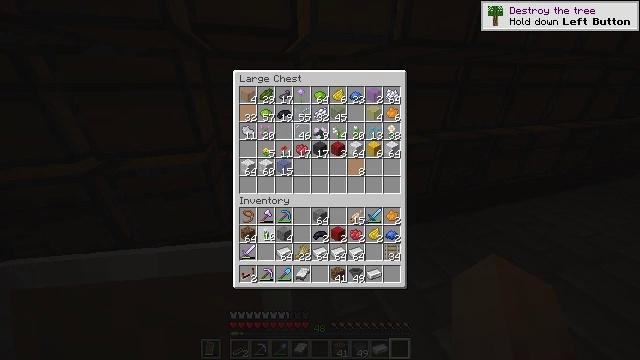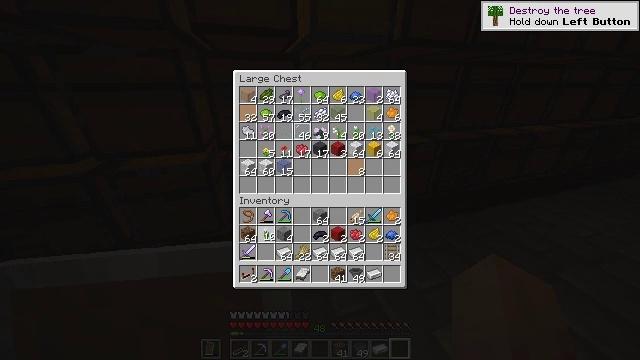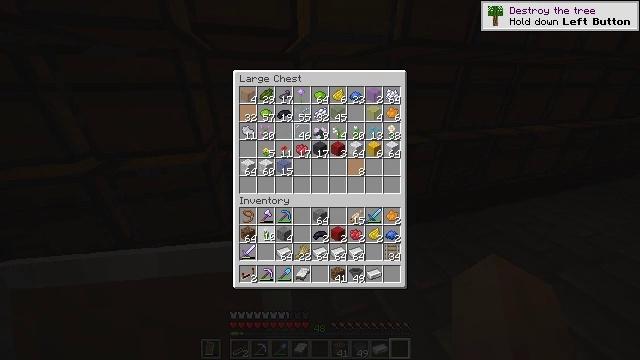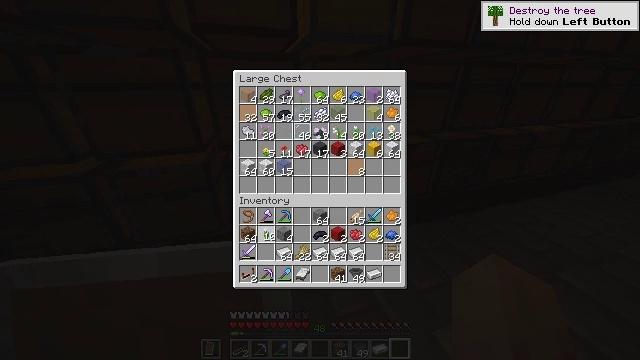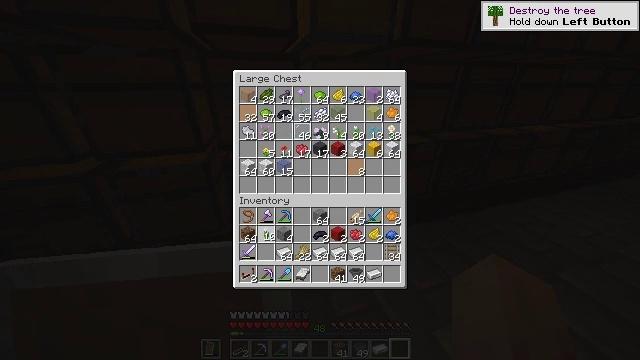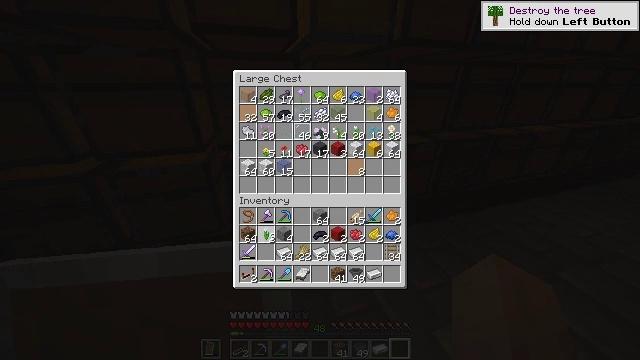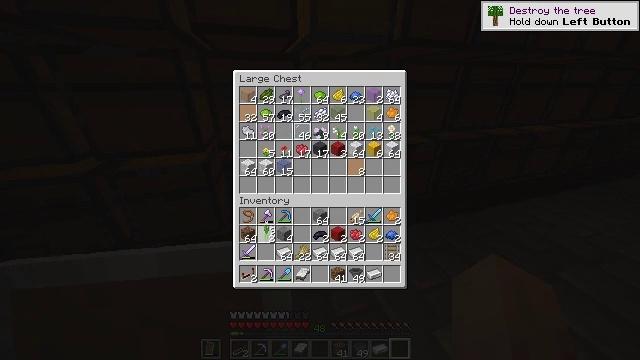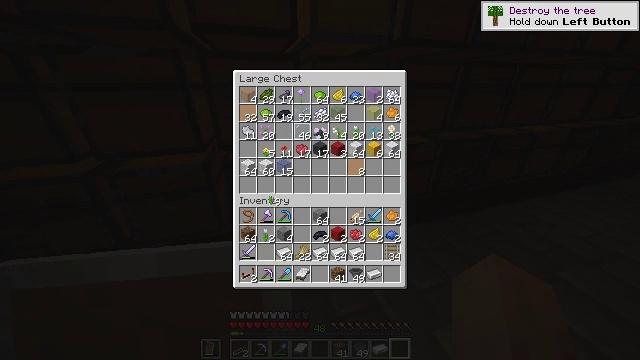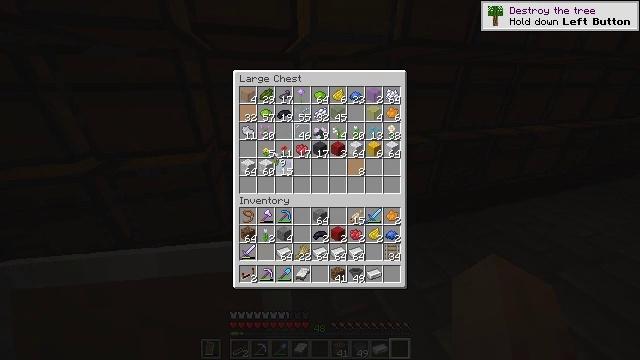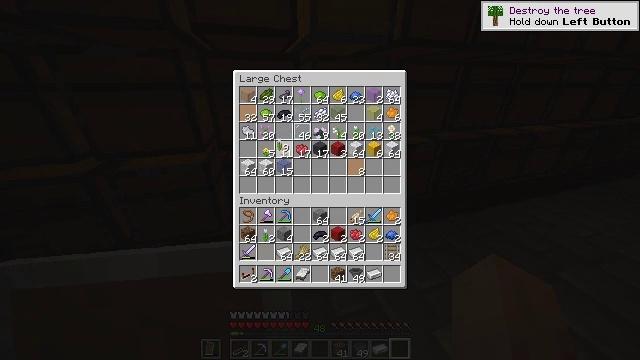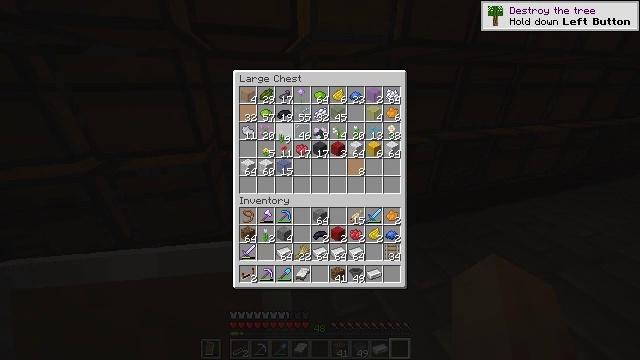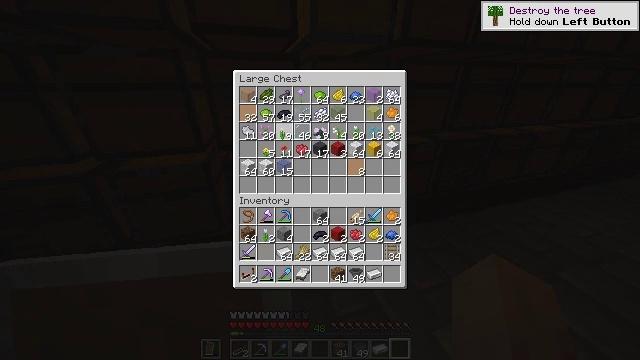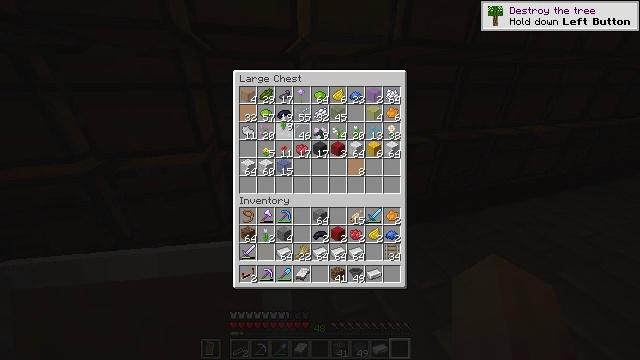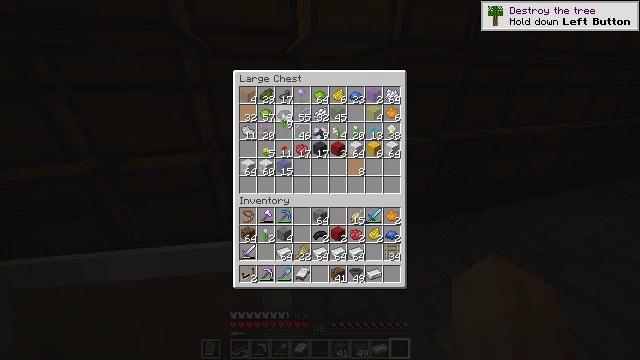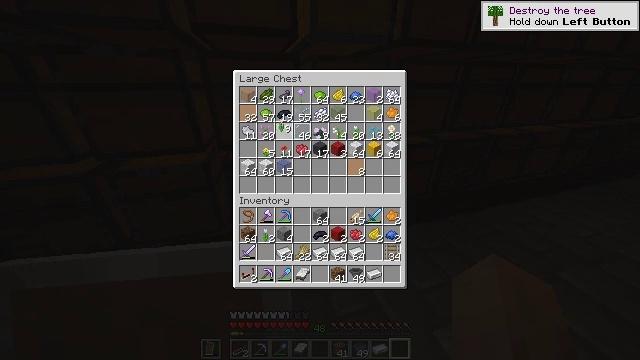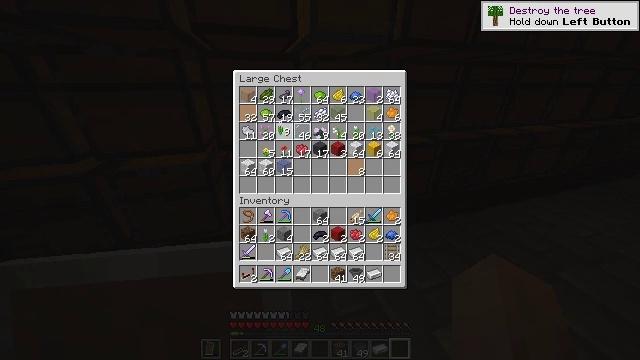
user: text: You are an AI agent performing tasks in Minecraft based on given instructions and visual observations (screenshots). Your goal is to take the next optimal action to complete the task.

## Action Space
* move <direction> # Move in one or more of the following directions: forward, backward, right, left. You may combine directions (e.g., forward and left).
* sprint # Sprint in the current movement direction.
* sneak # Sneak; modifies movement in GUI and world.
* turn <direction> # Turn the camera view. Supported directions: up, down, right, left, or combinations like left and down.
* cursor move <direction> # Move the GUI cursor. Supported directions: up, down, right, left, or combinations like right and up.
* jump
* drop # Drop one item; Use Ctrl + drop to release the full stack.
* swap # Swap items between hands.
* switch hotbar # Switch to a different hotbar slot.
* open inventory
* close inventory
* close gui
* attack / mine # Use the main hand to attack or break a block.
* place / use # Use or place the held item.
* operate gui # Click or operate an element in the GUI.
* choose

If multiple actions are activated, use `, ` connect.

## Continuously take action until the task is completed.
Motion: motion action
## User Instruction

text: Get magenta dye from the crafting table.
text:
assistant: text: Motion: no_op
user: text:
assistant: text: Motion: no_op
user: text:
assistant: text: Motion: choose
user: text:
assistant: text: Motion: choose
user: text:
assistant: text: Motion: no_op
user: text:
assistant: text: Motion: no_op
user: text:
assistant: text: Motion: cursor move up
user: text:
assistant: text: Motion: cursor move up
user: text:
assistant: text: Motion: cursor move up
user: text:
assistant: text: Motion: cursor move up
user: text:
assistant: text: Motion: no_op
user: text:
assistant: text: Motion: cursor move up
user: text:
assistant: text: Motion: no_op
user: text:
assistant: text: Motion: no_op
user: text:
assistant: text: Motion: no_op
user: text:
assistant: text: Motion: operate gui
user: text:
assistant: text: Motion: operate gui
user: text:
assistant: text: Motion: no_op
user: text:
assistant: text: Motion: no_op
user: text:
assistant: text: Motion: no_op
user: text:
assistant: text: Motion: cursor move right and up
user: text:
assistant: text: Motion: no_op
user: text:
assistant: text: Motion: no_op
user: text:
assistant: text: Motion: no_op
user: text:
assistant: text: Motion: no_op
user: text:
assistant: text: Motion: no_op
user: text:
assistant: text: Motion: no_op
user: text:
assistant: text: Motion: no_op
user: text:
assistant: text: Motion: no_op
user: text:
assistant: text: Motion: no_op